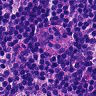
Metastatic tissue present: no